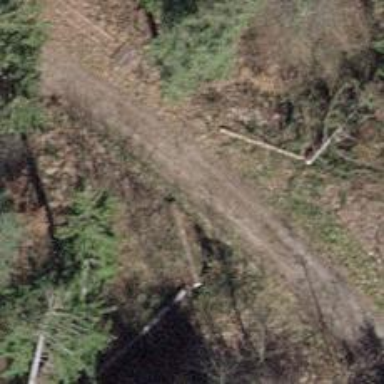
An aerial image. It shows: Track road with grade3 tracktype.